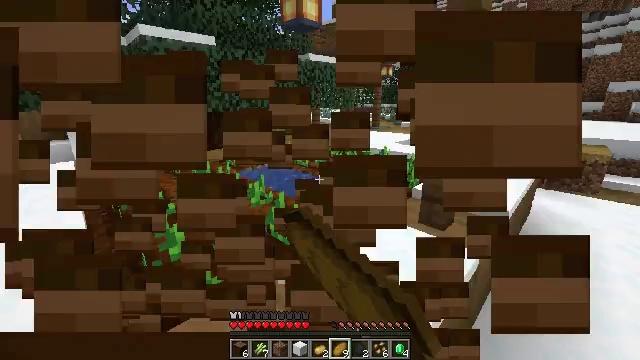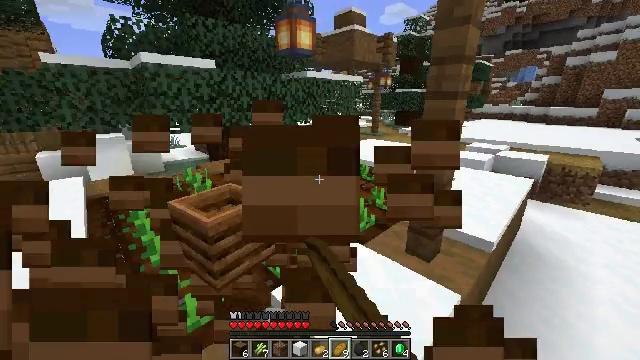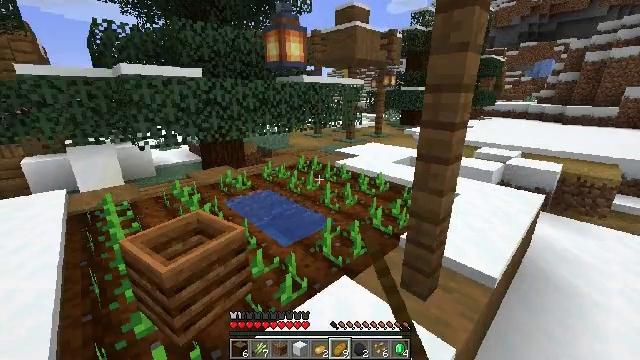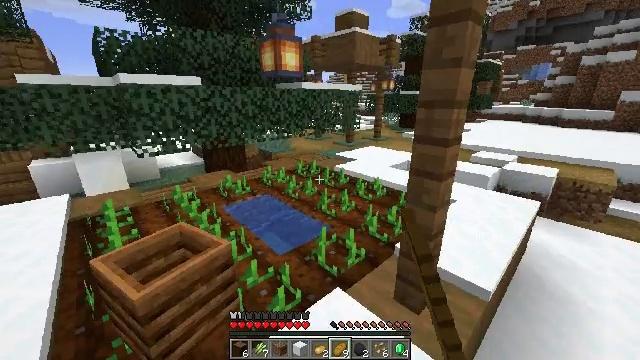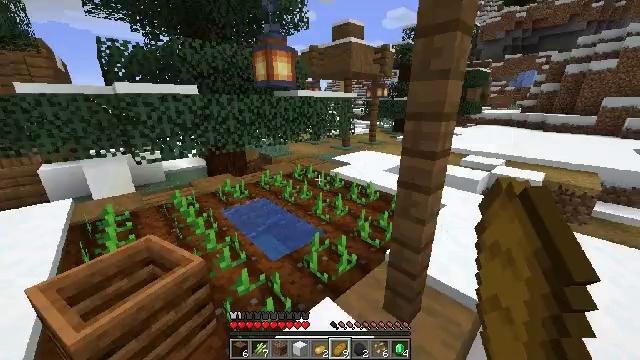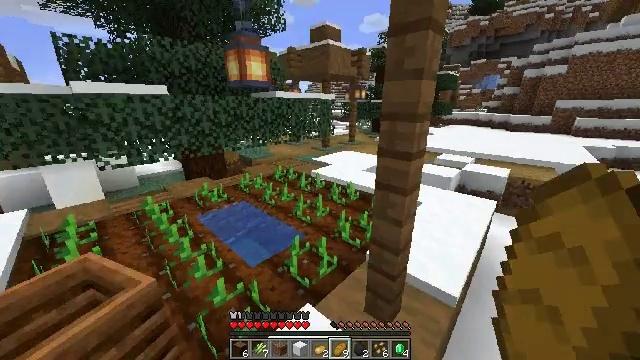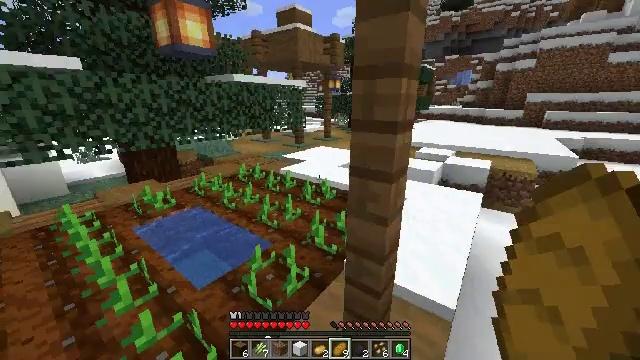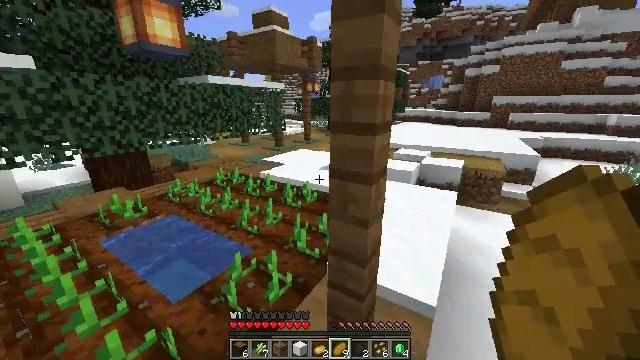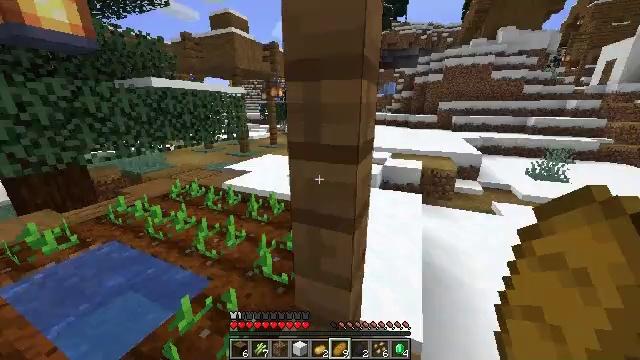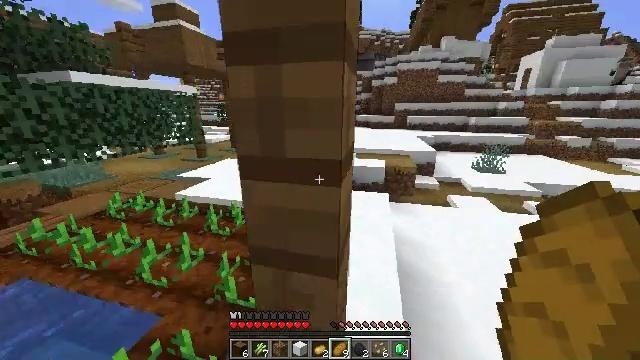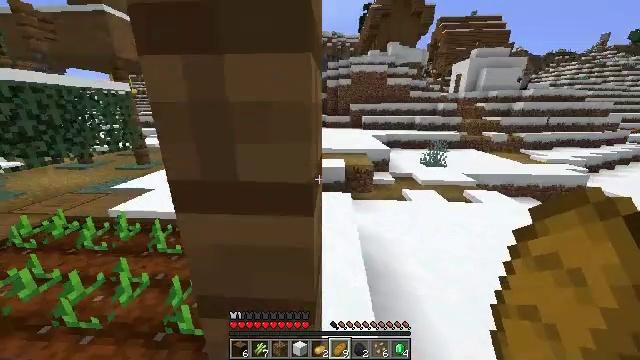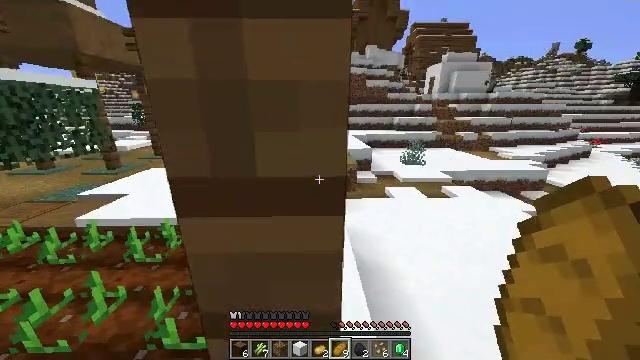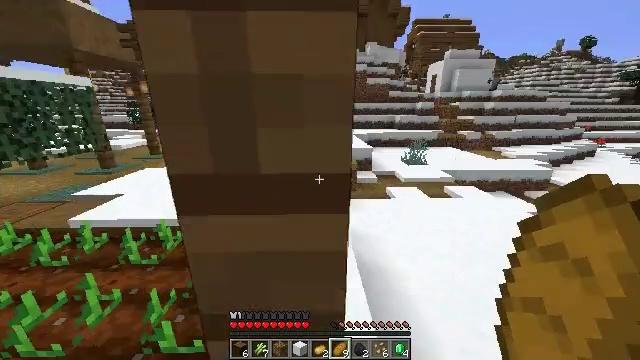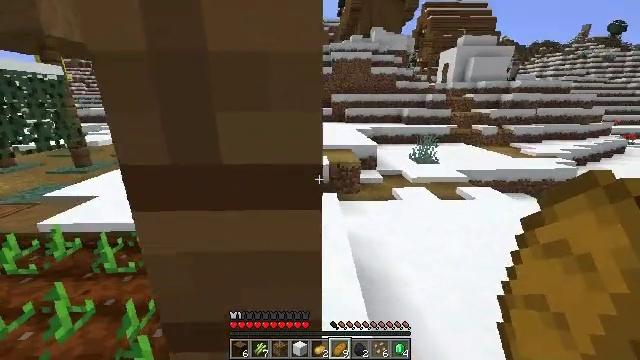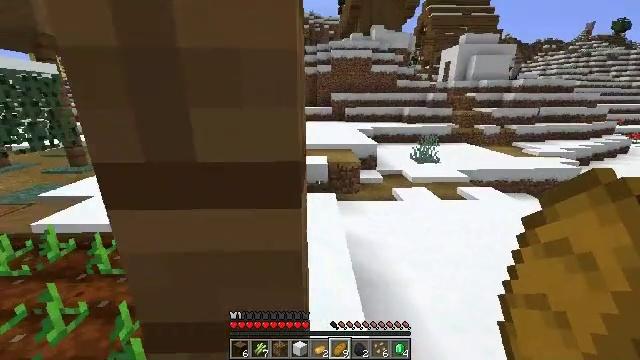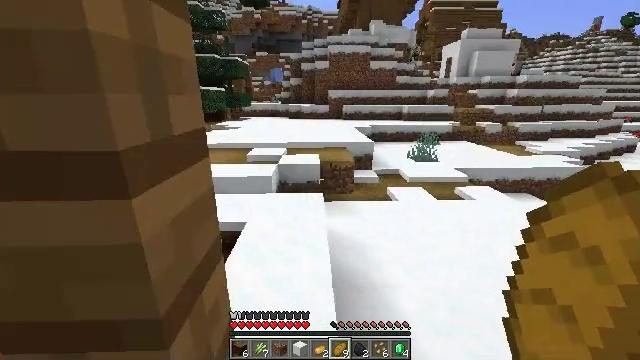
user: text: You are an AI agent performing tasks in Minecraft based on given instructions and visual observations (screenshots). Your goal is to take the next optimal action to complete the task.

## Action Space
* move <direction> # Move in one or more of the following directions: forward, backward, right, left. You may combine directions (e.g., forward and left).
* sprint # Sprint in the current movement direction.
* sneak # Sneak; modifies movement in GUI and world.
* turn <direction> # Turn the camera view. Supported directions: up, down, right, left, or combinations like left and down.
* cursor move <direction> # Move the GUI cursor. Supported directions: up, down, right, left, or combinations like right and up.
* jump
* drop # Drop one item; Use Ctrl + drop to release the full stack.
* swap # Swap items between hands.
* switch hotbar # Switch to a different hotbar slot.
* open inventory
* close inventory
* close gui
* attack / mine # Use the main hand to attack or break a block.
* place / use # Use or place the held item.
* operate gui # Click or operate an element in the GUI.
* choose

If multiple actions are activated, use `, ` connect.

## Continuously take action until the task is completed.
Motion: motion action
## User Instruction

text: Collect light gray wool by hitting it.
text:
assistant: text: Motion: move forward, sprint, attack / mine, jump
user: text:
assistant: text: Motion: move forward, sprint, attack / mine, jump
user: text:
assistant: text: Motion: move forward, sprint, attack / mine, jump
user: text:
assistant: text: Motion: move forward, sprint
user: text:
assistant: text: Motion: move forward, sprint, turn right
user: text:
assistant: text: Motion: move forward, sprint, turn right
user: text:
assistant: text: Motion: move forward, sprint, turn right
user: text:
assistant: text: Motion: move forward, sprint, turn right
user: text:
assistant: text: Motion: move forward, sprint, turn right
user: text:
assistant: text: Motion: move forward, sprint, turn right
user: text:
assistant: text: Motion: move forward, sprint, turn right
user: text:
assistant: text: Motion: move forward, sprint
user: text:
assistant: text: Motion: move forward and move right, sprint
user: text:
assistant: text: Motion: move forward and move right, sprint
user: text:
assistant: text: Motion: move forward and move right, sprint
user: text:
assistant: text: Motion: move forward and move right, sprint, turn left and up
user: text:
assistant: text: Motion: move forward, sprint, turn left and up
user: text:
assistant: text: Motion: move forward, sprint, turn left and up
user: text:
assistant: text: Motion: move forward, sprint, turn left and up
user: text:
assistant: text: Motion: move forward, sprint
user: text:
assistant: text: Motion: move forward, sprint
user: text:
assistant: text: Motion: move forward, sprint, turn left
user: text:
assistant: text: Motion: move forward, sprint
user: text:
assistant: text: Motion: move forward, sprint, turn left
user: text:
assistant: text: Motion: move forward, sprint, turn left
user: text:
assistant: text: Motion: move forward, sprint, turn left
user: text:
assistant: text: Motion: move forward, sprint
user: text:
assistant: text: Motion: move forward, sprint
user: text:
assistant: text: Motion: move forward, sprint
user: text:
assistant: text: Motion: move forward, sprint